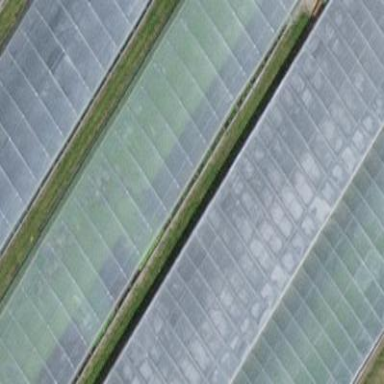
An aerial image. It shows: Greenhouse.